Field crop: maize
Growth stage: 2
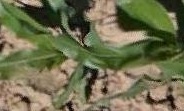
Species: maize